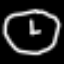
Label: clock